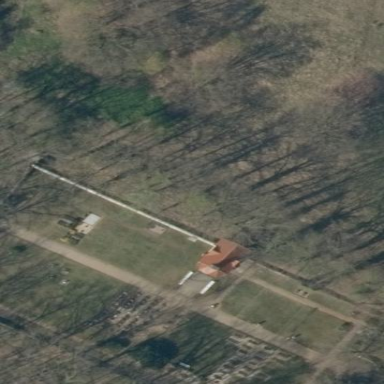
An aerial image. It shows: Cemetery.